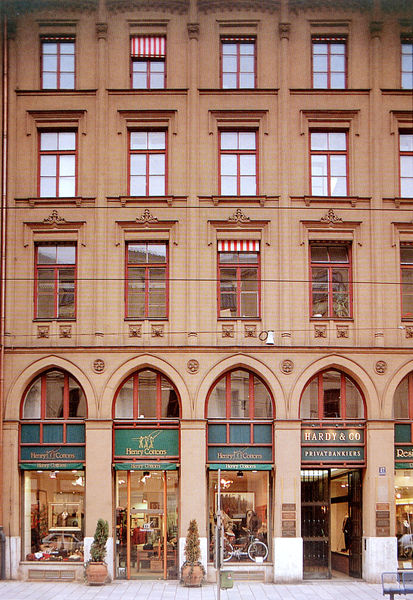
Titel: Fassade an der Nordseite der Maximilianstraße in München (Foto von 1996)
Standort: München
Institution: Maximilianstraße
Schlagwörter: baum, grün, stadt, blumen, braun, fenster, laterne, schaufenster, straße, tür, gebäude, haus, rot, architektur, pflanze, pflanzen, rund, blumenkübel, blumentopf, sitz, sitze, bogen, fassade, geschäft, passage, giebel, geschäfte, laden, läden, bank, rad, seitenansicht, durchgang, tor, foto, fotografie, bögen, blumentöpfe, eingang, gang, arkade, eckig, münchen, arkaden, fahrrad, portal, sims, putz, spitzbogen, spitzbögen, rötlich, historismus, trog, geschosse, eingan, haltestelle, stockwerke, markise, gibel, etage, stromleitung, maximilian, bürklein, maximilianstrasse, neogotik, prachtstrasse, friedrich bürklein, rechteckfenster, mülleimer, wohnbereich, bürcklein, arken, blumentopfe, bushaltelle, dallmeyer, einkaufsgalerie, friedrich bürcklein, hardt & co, hardy, hardy & co, ladenzeile, maximiliansstrasse, maximilianstil, maximilianstr., rolladen, rollo, spitzbogenstil, staffelung, supraporten